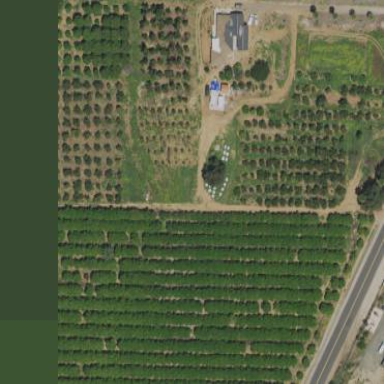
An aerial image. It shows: Orange orchard with rows of orange trees.